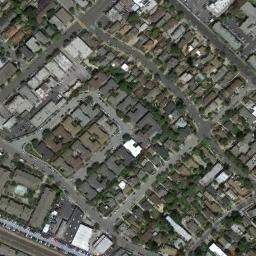
Label: residential